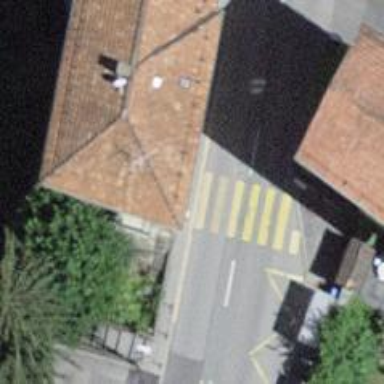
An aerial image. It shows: Zebra crossing on the road.